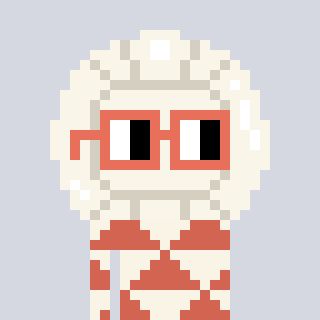
a pixel art character with square orange glasses, a volleyball-shaped head and a peachy-colored body on a cool background